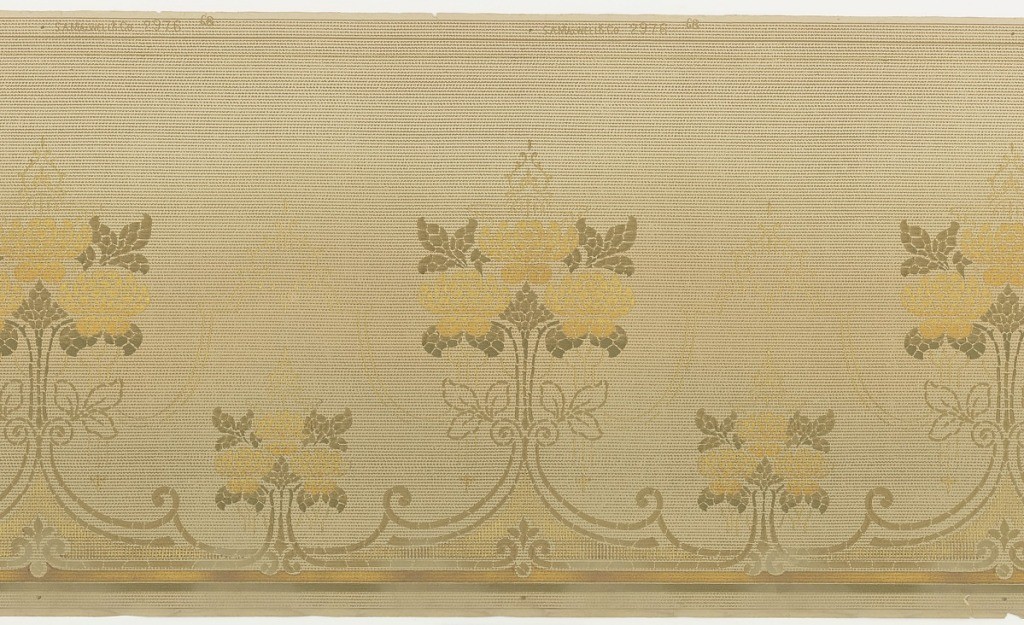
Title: Frieze
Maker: Maxwell & Co., S.A., Chicago, Illinois, USA
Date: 1905–1915
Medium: Machine-printed paper
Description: A repeating abstracted floral candelabra design crowned by a linear gold pagoda connected on the bottom to a similar smaller candelabra and on the top by a larger gold pagoda on a striated background above a border of horizontal stripes interruped by repeating fleru-di-lis. Printed in olive green, gold and bronze.